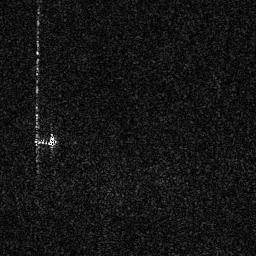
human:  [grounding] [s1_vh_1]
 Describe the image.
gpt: In the satellite image, there is  <ref>1 small ship </ref> <box>[[12, 51, 21, 57, 0]]</box> located at left.